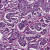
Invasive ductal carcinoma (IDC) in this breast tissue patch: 1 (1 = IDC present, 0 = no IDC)